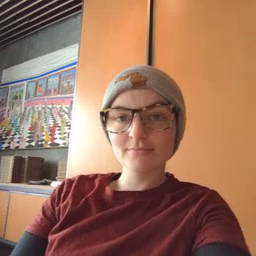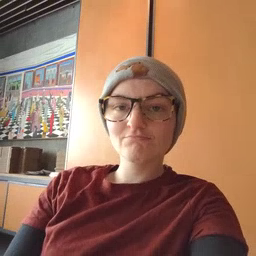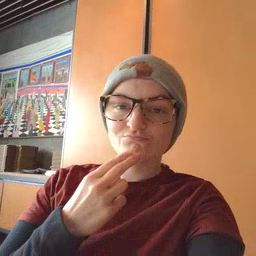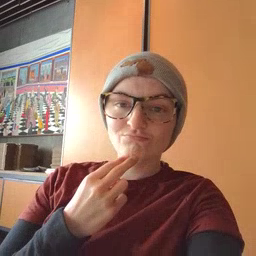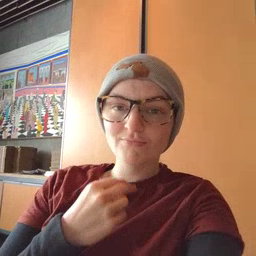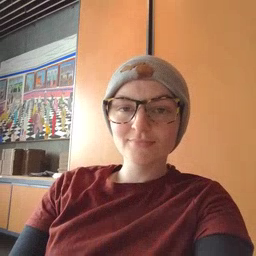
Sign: cute